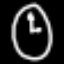
Label: clock